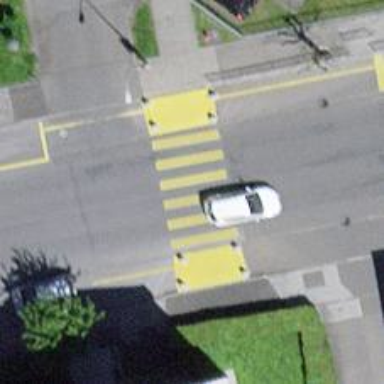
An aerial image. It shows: Zebra crossing on the road.